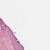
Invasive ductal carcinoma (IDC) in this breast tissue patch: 0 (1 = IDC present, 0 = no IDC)